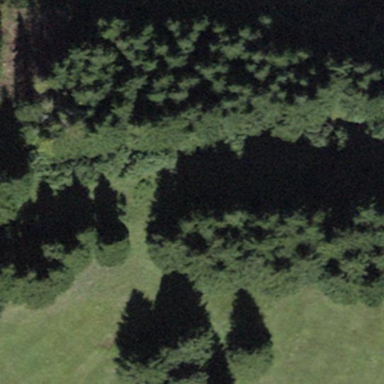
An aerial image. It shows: Forest area.